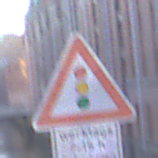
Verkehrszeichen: Lichtzeichenanlage
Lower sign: ZeitangabenMitBeschraenkungAufWochentage10
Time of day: SunriseSunset
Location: Outdoor (Urban)
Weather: Clear
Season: NotSpecified
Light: Natural